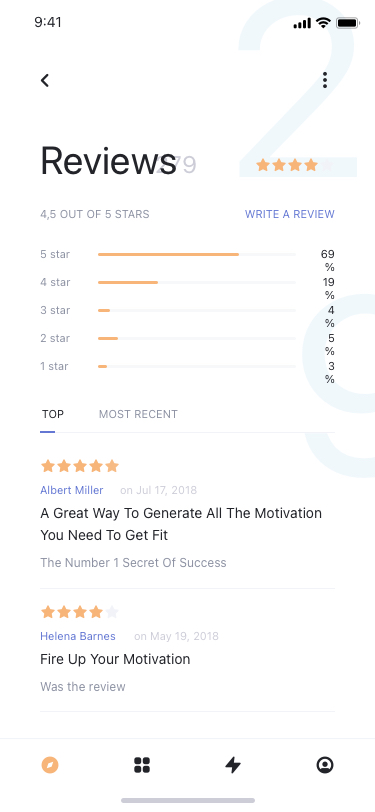
Text in this UI design:
Fire Up Your Motivation
Was the review
Helena Barnes
on May 19, 2018
A Great Way To Generate All The Motivation You Need To Get Fit
The Number 1 Secret Of Success
Albert Miller
on Jul 17, 2018
1 star
3%
2 star
5%
3 star
4%
4 star
19%
5 star
69%
WRITE A REVIEW
4,5 OUT OF 5 STARS
279
Reviews
TOP
MOST RECENT